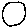
Label: moon